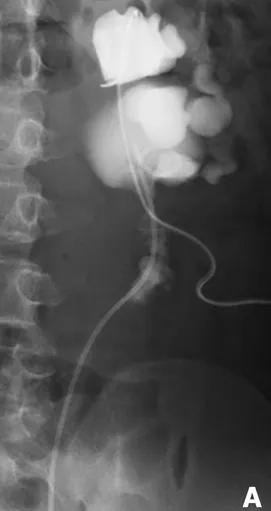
Postoperative urography. Smooth urine flow through the. Calyx-tapered segment of descending colon (TDC) anastomosis 13 days postoperatively.
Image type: radiology (x_ray)